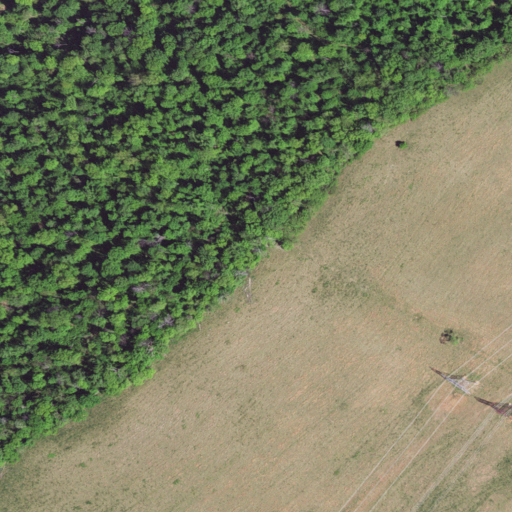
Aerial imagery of mountain in Virginia named Rich Hill containing deciduous forest, pasture, and mixed forest